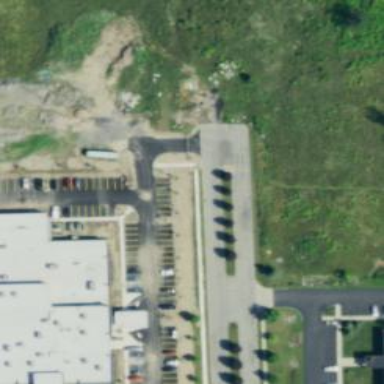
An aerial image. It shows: Driveway.